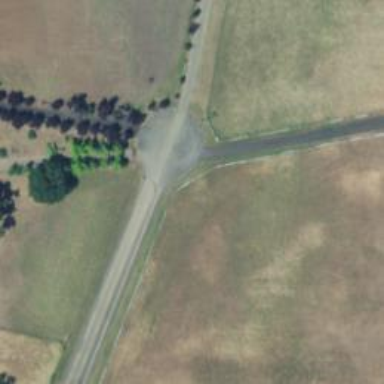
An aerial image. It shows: Turning circle on the road.